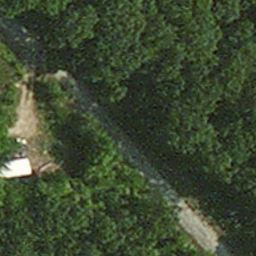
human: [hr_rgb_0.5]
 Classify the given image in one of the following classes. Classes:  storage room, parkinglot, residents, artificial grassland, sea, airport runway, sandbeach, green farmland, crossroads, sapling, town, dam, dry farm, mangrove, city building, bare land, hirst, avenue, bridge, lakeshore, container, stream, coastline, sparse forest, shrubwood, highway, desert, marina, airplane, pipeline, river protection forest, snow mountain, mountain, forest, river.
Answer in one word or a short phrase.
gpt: avenue